Aerial crown-view tile of a tropical tree (Barro Colorado Island, Panama), acquired 20240611:
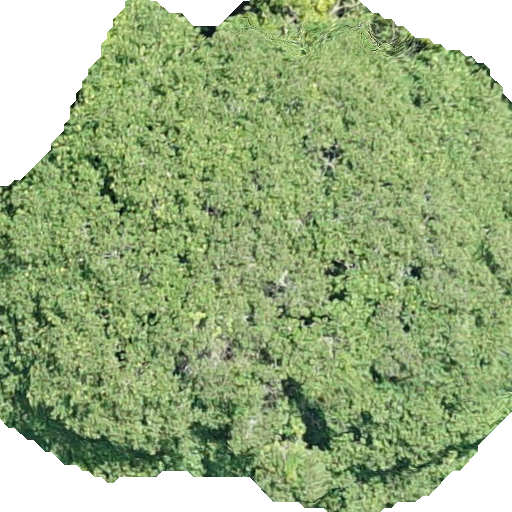
Species: Dipteryx oleifera
GBIF accepted scientific name: Dipteryx oleifera
Crown area: 388.469 m²